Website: apple
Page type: account-selection
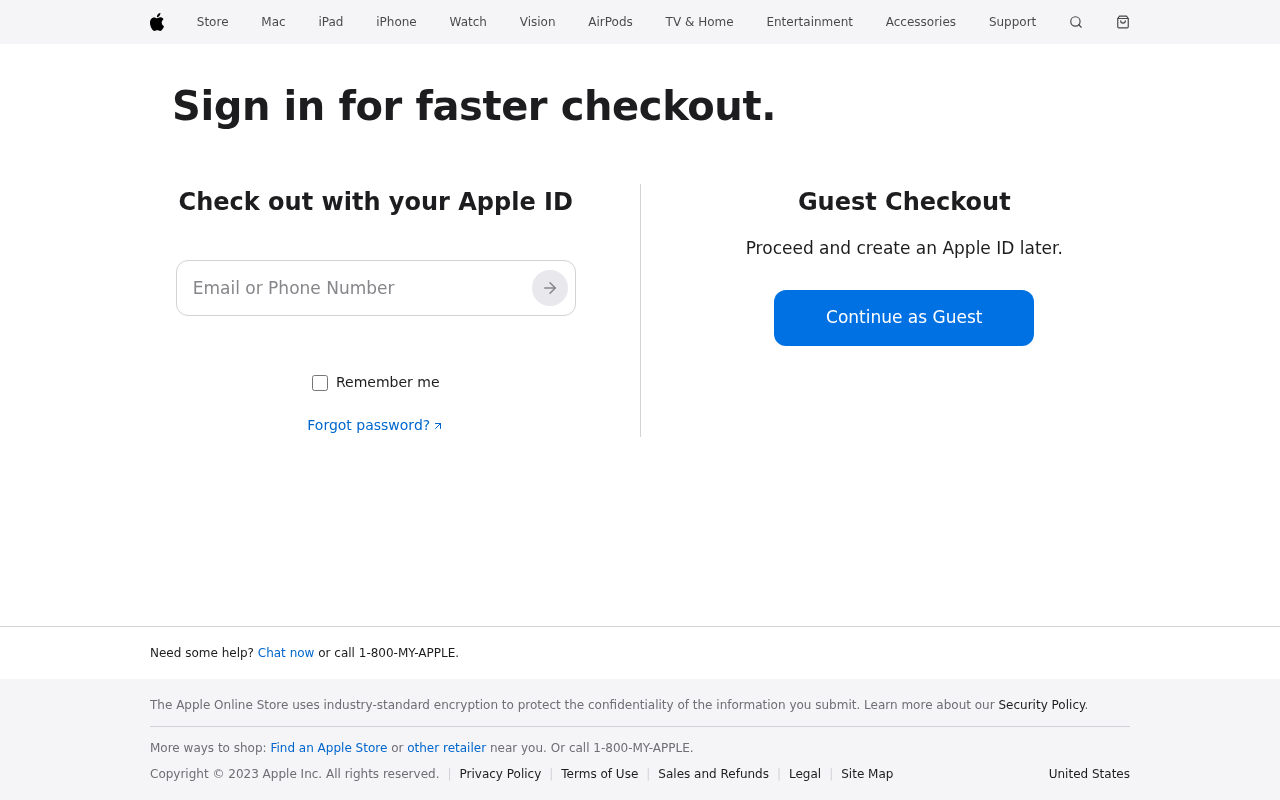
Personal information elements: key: PII_EMAIL
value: david.miller@gmail.com